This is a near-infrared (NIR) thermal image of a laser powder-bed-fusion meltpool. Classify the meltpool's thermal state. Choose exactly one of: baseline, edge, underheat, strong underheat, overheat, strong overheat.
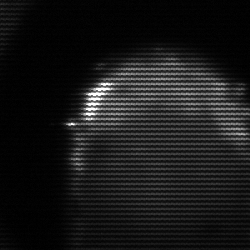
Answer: edge